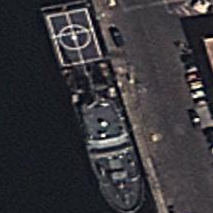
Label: combat